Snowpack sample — Snodgrass Mountain, Crested Butte, Colorado (2/4/25, 12:06 PM MST)
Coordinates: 38.923, -106.968
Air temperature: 35 °F
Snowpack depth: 80 cm
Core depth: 80 cm
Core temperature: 32 °F
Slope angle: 14°, slope face: 78°
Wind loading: low
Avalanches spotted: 0
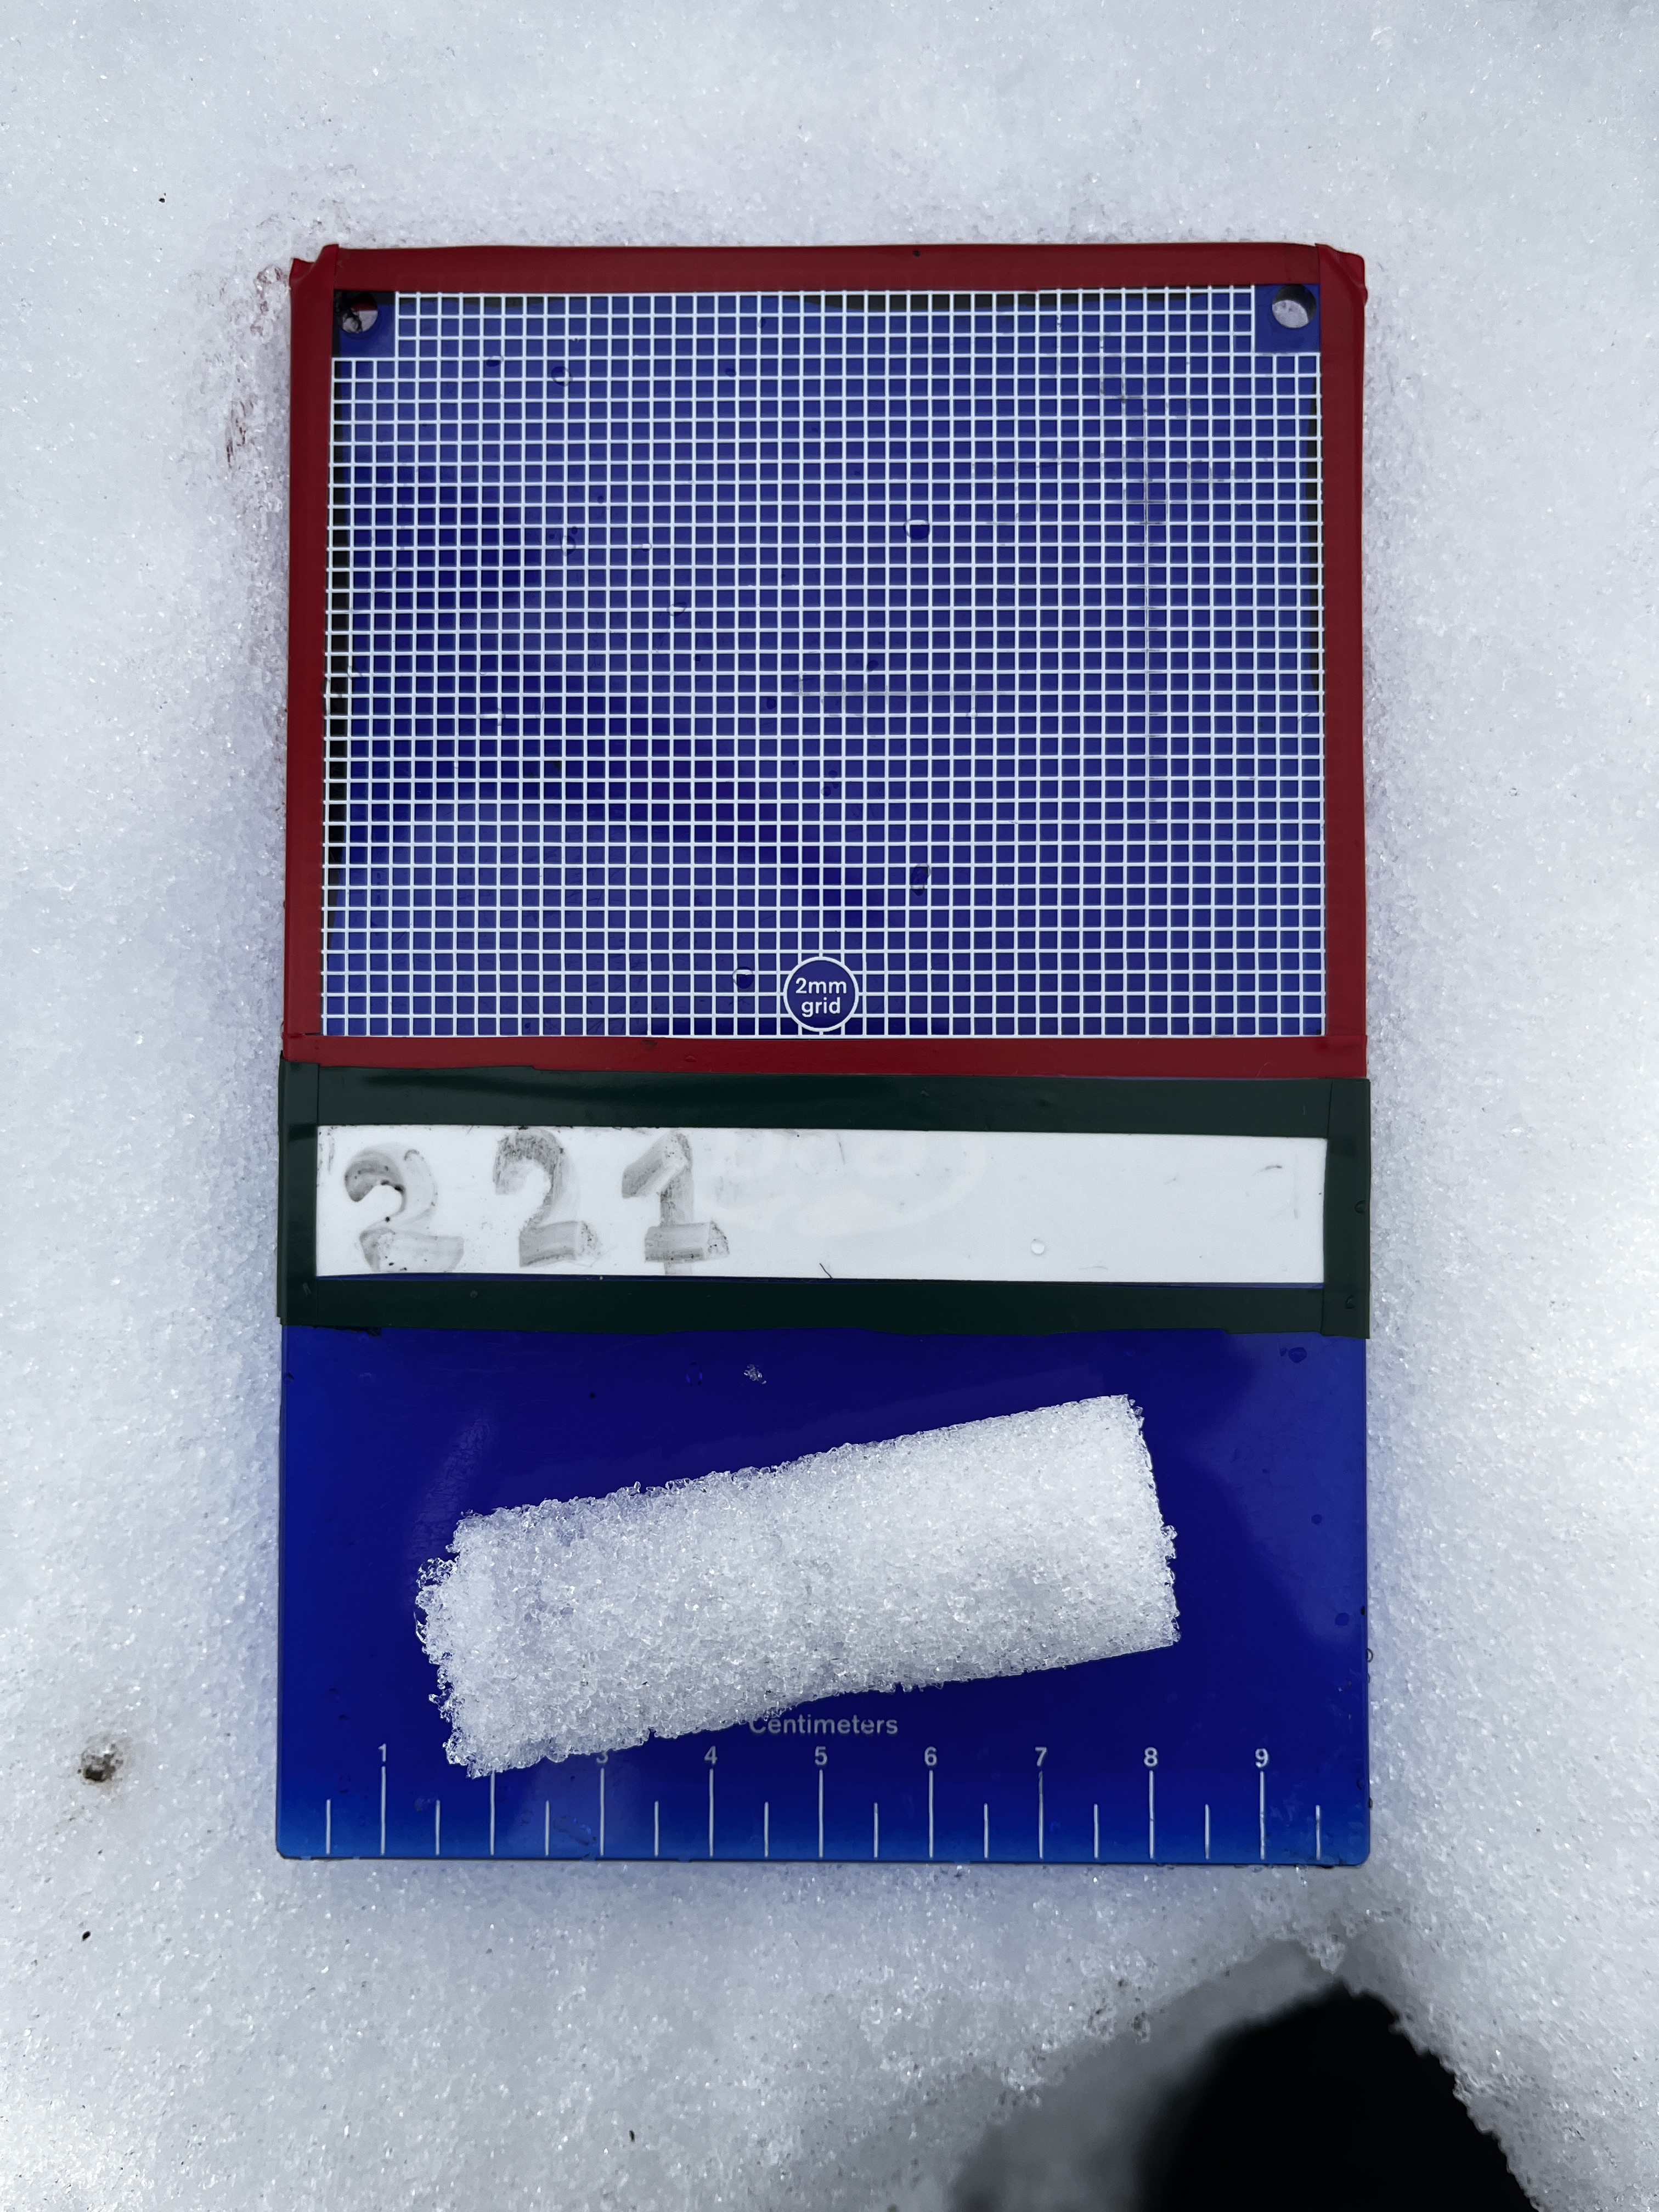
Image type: crystal_card
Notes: No avalanches nearby, unusually warm weather for the last month reported by residents, Collected 25 yards from treeline